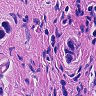
Metastatic tissue present: yes